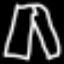
Label: pants